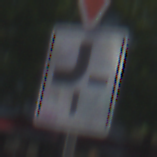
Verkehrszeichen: VerlaufVorfahrtsstrasse2
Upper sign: VorfahrtGewaehren
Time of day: MorningAfternoon
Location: Outdoor (Urban)
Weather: Clear
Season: NotSpecified
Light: Natural